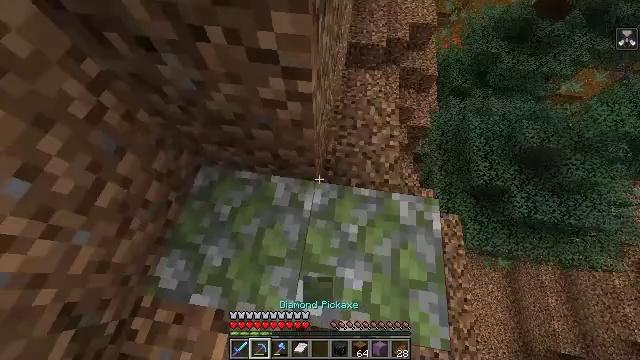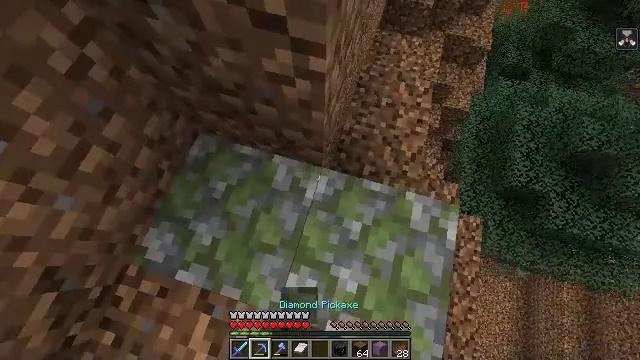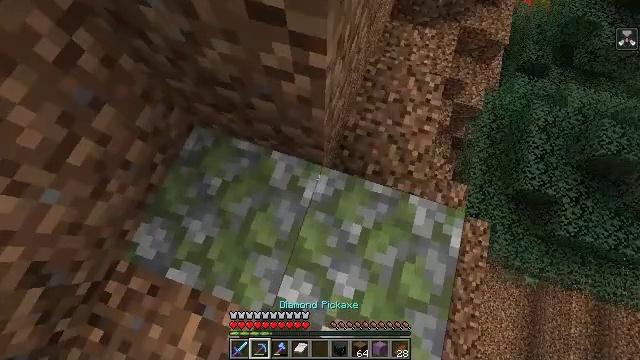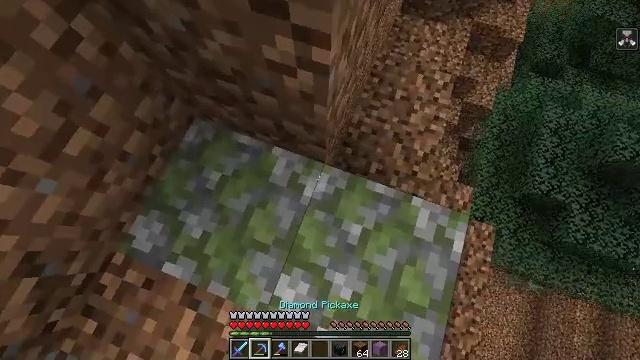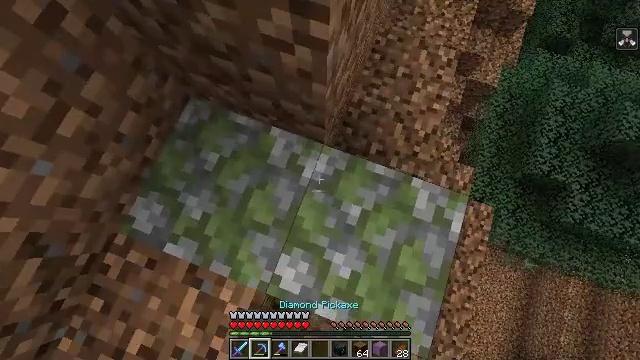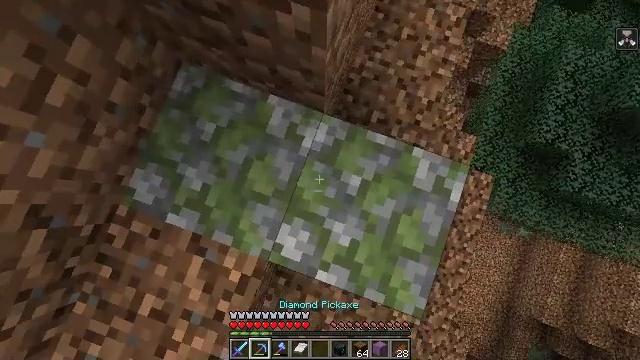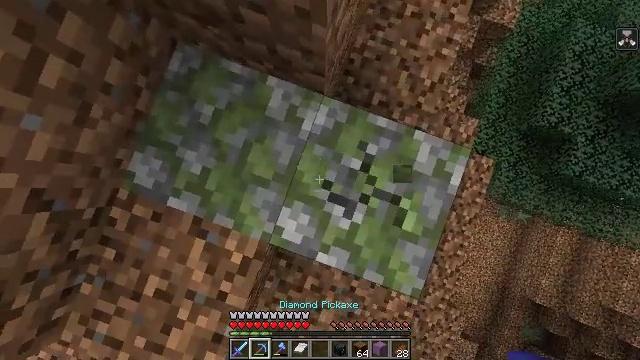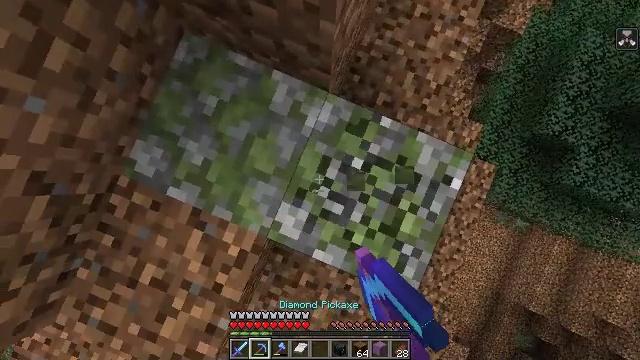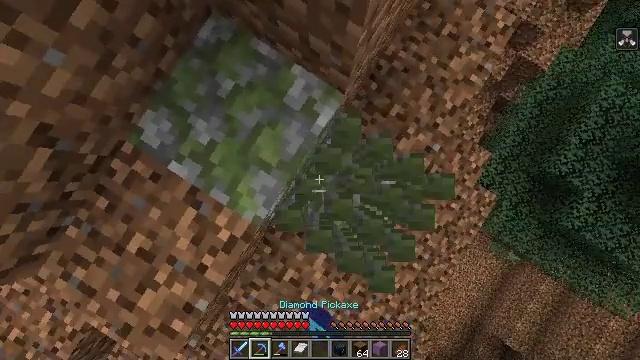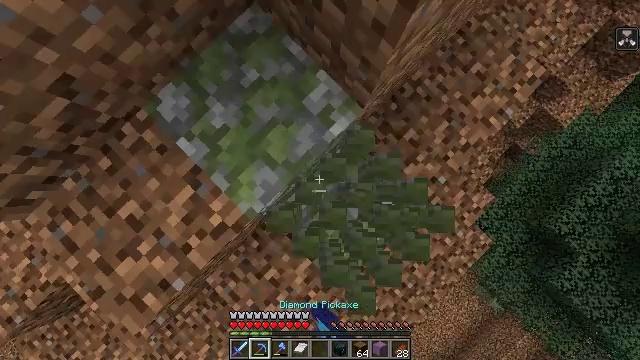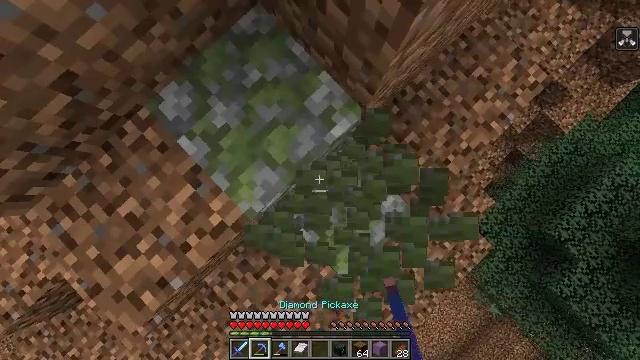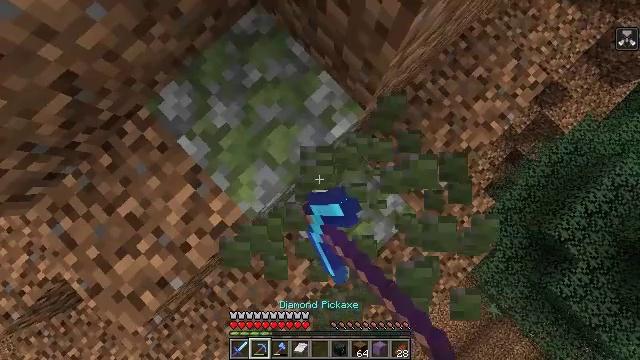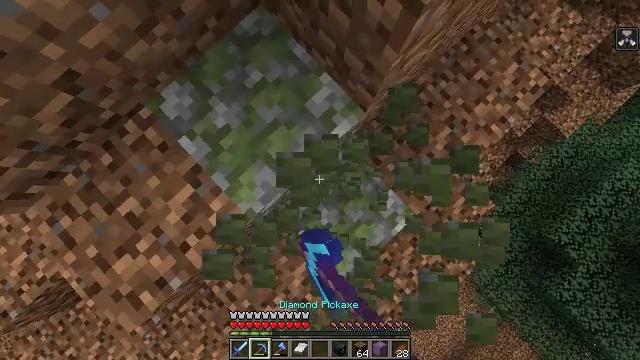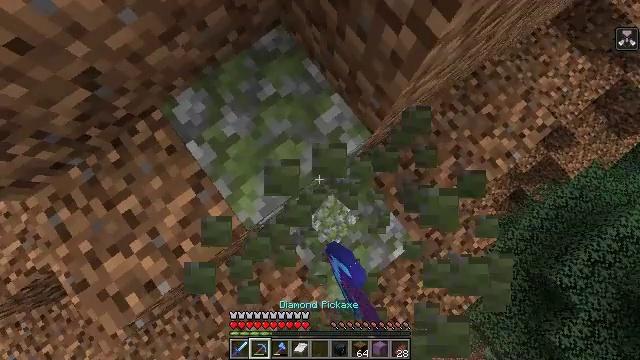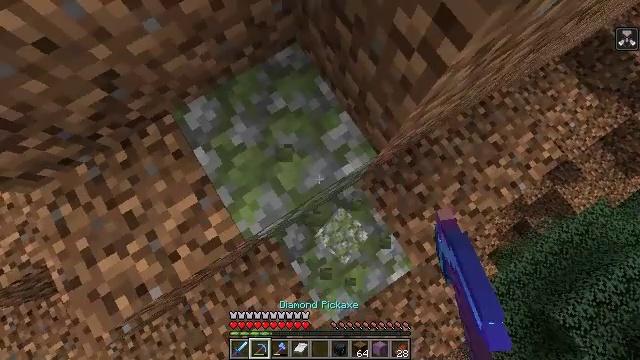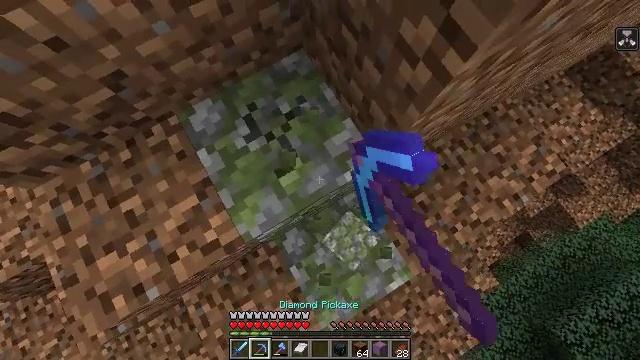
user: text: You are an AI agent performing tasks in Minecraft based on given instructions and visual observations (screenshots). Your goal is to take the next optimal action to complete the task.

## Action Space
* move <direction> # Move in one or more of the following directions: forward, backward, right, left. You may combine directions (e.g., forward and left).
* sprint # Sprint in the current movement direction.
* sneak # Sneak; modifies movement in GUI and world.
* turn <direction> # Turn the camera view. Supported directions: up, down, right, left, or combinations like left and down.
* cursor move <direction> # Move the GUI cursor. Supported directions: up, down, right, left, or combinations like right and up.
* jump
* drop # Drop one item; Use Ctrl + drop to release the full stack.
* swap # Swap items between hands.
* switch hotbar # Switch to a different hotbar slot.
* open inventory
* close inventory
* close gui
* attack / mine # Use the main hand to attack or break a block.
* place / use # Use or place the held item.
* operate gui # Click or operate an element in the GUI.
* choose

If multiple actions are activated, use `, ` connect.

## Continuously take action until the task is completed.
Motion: motion action
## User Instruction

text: Gather mossy cobblestone from a dungeon or ruin.
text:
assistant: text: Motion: turn left and down
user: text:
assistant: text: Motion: turn left and down
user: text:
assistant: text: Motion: turn left
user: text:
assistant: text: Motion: turn down
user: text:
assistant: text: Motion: turn down
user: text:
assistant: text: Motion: turn down, attack / mine
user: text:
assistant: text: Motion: turn left, attack / mine
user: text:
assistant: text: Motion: turn left, attack / mine
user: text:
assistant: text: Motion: turn left and up, attack / mine
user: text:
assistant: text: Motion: turn left, attack / mine
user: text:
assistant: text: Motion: attack / mine
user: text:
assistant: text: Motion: attack / mine
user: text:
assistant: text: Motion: turn left and up, attack / mine
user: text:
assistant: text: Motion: turn left and up, attack / mine
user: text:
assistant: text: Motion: turn left and up, attack / mine
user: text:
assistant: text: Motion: attack / mine
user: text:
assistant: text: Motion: attack / mine
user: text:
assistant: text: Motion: turn right, attack / mine
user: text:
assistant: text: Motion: turn right and down, attack / mine
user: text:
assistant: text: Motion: turn right and down, attack / mine
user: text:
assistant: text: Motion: turn down, attack / mine
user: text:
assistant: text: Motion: turn left, attack / mine
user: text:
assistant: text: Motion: turn left and up, attack / mine
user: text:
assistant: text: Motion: turn left and up, attack / mine
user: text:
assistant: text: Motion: attack / mine
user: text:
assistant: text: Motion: attack / mine
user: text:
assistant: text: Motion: attack / mine
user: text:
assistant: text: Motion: turn down, attack / mine
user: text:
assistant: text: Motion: turn right and down, attack / mine
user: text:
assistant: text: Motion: attack / mine